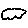
Label: cloud